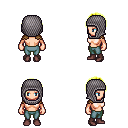
a pixel art fantasy rpg character, female body template, human, light skin, leather shoulder armor, teal pants, gold parted hairstyle, chain hood, maroon shoes, four views (front, back, left, right), 2x2 character sprite sheet, small pixel art, hard edges, no anti-aliasing